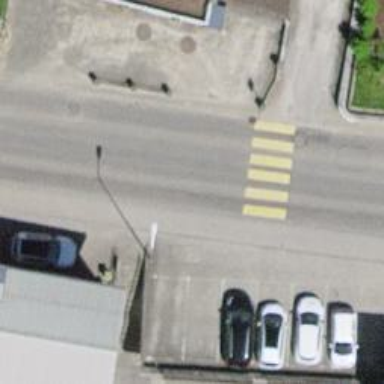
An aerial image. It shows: Road with steps.